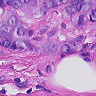
Metastatic tissue present: yes